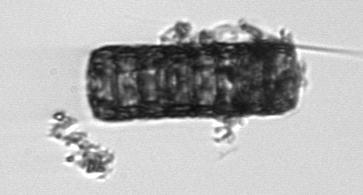
Label: Paralia_sulcata